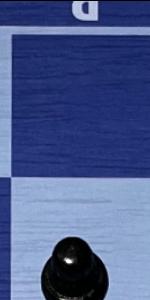
Label: Empty